Field crop: maize
Growth stage: 2
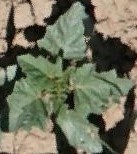
Species: datura